Question: On this OpenGL application that I'm developing on Windows 7 with Visual Studio, I tried to enable Anti-Aliasing on the NVIDIA Control Panel (only for the application .exe).
Enabling that causes a little bit of distortion in lines/quads drawn in orthographic projection.
Anti-aliasing is turned off on the left and turned on on the right:

How can this be fixed keeping anti-aliasing on?
In case it's relevant, here's how the orthographic projection is setup and how black border is drawn:
'''
void drawHeadsUpDisplay(void) {
static int winWidth, winHeight;
winWidth = glutGet(GLUT_WINDOW_WIDTH);
winHeight = glutGet(GLUT_WINDOW_HEIGHT);
glPushAttrib(GL_ENABLE_BIT);
glDisable(GL_DEPTH_TEST);
glDisable(GL_LIGHTING);
glMatrixMode(GL_PROJECTION);
glPushMatrix();
glLoadIdentity();
gluOrtho2D(0.0f, winWidth, winHeight, 0.0f);
glMatrixMode(GL_MODELVIEW);
glLoadIdentity();
glBegin(GL_LINE_LOOP);
glColor3f(0.0f, 0.0f, 0.0f);
glVertex2f(winWidth - 41, 48);
glVertex2f(winWidth - 41, winHeight - 48);
glVertex2f(winWidth - 18, winHeight - 48);
glVertex2f(winWidth - 18, 48);
glEnd();
glMatrixMode(GL_PROJECTION);
glPopMatrix();
glMatrixMode(GL_MODELVIEW);
glPopAttrib();
}
'''
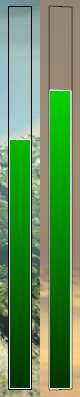
Answer: You have there 48 and 49 in the y direction. Without antialiasing enabled the integer roundoff due to the projection hides the difference, but with antialiasing enabled you see the slope. Just change to
'''
glBegin(GL_LINE_LOOP);
glColor3f(0.0f, 0.0f, 0.0f);
glVertex2f(winWidth - 41, 49);
glVertex2f(winWidth - 41, winHeight - 49);
glVertex2f(winWidth - 18, winHeight - 49);
glVertex2f(winWidth - 18, 49);
glEnd();
'''
(or 48 everywhere)